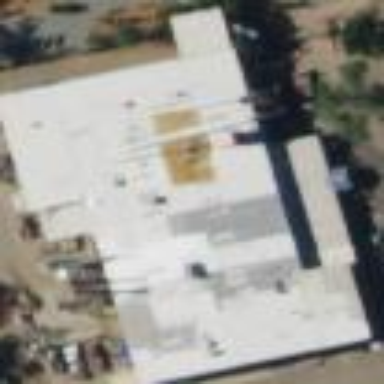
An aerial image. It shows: Building.